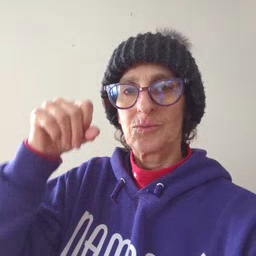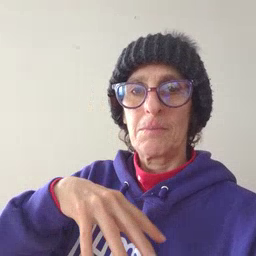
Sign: drop